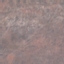
Land use / land cover class: HerbaceousVegetation